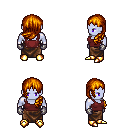
a pixel art fantasy rpg character, male body template, dark elf, purple skin, maroon pirate shirt, robe skirt, dark blonde left-swept hairstyle, metal gloves, gold boots, four views (front, back, left, right), 2x2 character sprite sheet, small pixel art, hard edges, no anti-aliasing